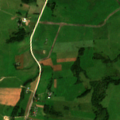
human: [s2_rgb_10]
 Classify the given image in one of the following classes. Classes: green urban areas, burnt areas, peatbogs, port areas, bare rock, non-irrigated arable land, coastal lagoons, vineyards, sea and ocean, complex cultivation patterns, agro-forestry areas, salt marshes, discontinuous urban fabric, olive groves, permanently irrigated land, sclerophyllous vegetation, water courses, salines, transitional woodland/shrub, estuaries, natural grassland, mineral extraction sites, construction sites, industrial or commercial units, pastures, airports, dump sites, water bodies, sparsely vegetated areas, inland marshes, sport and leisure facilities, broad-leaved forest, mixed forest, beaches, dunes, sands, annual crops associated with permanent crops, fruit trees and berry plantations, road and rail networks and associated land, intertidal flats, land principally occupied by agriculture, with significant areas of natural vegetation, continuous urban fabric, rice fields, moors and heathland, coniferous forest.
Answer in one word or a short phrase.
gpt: non-irrigated arable land, pastures, complex cultivation patterns, land principally occupied by agriculture, with significant areas of natural vegetation